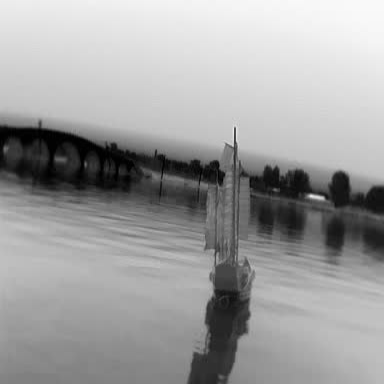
There is a sailboat in the infrared image.